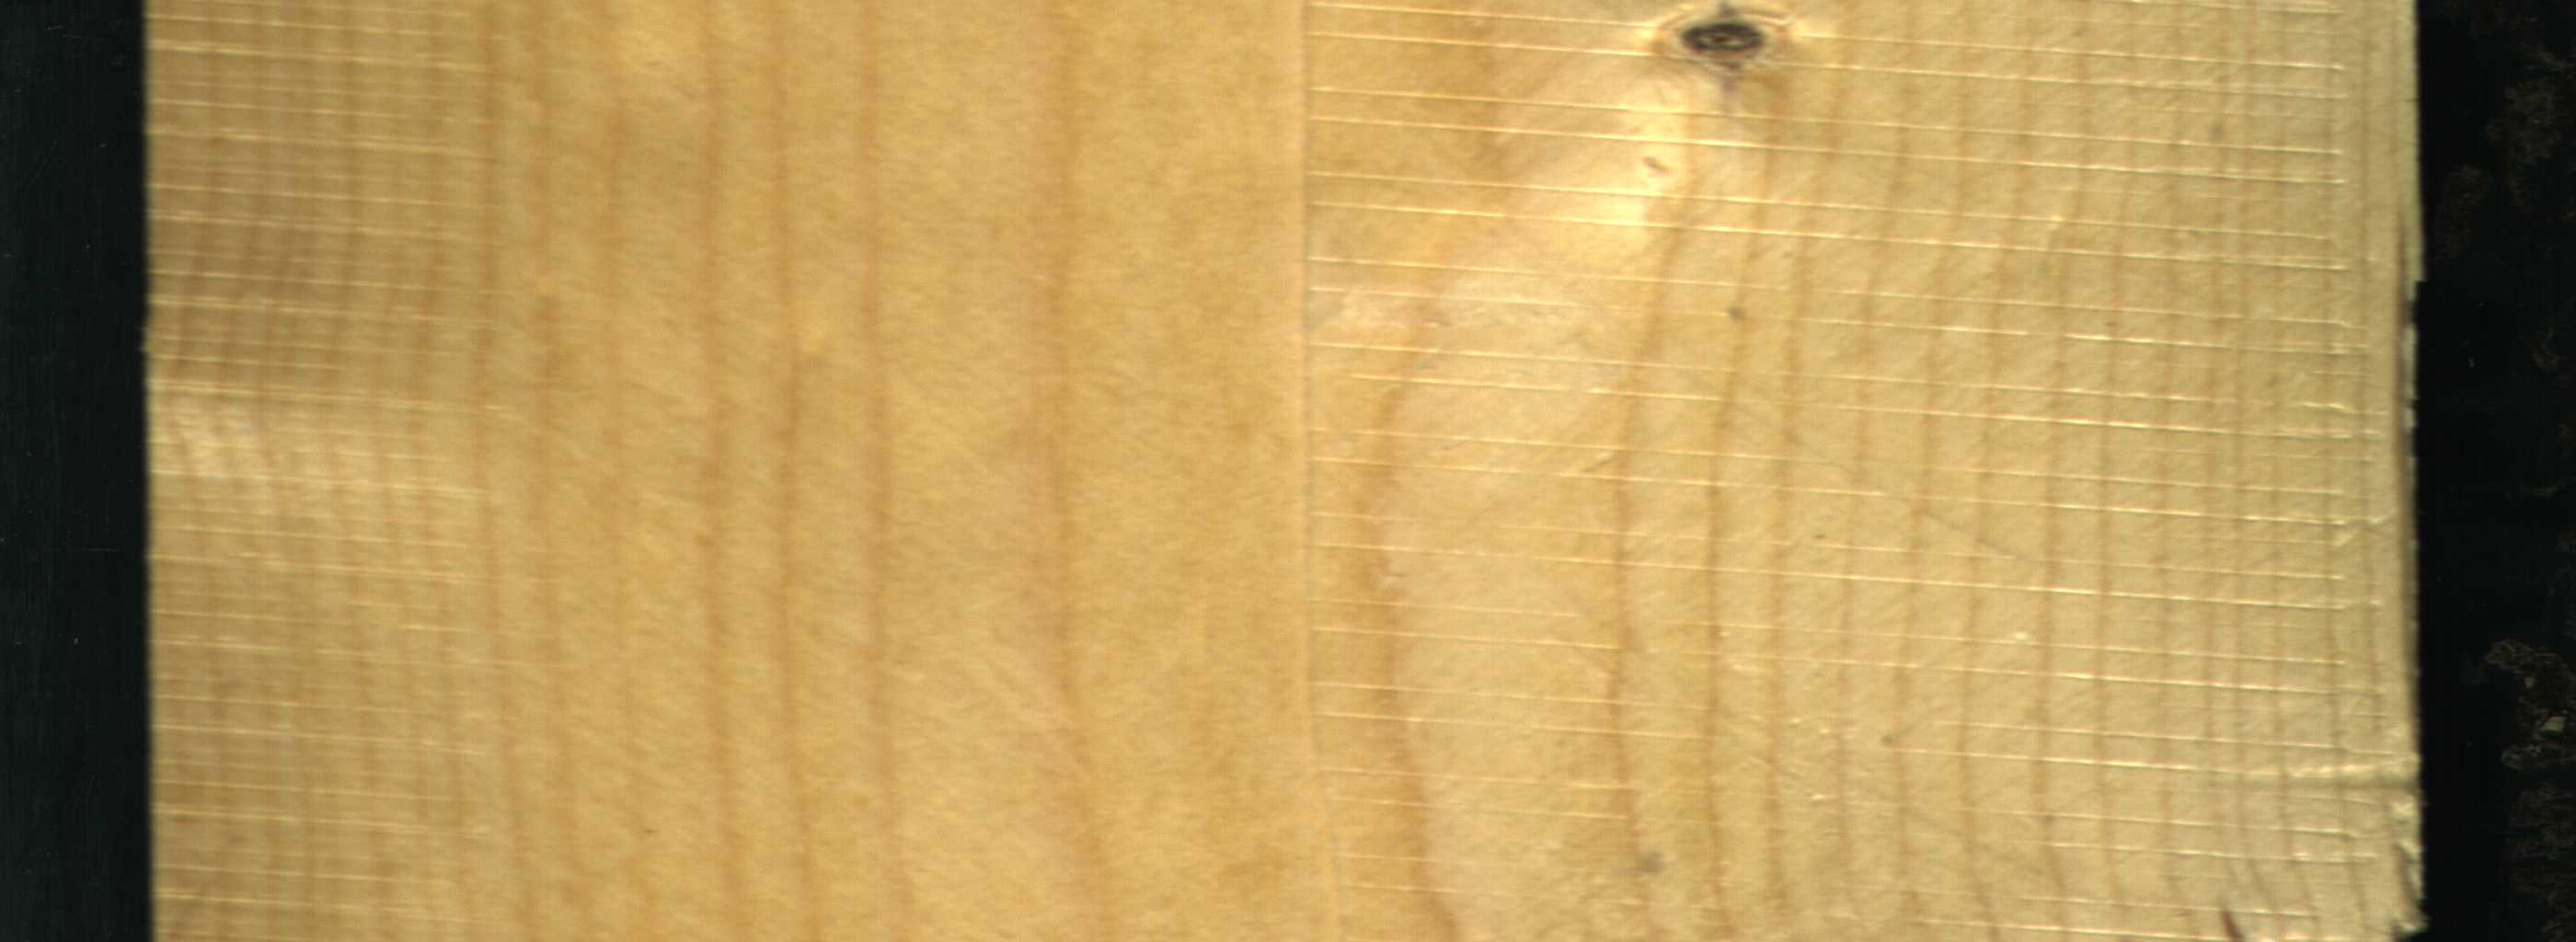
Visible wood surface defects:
Live_Knot